Question: I often have the need to implement an object which is capable of switching its behaviour in response to a user command. For example, this could be the case of a class representig device connected to a PC and controlled by the user via a GUI. More generally, the device has to live on its own, with its own operation scheduling.

Since I'd like to "extract" this behaviour from the specific device class in order to enhance code re-use, here I propose a templated finite state machine class using Qt. I also reported an example usage in class A. What do you ( more experienced programmers than me :) think about that? Is it the "correct" way to design such a class? Are there performance issues ?
'''
template < class Base,
typename T,
class ThreadPolicy>
class FSM
{
public:
typedef bool (Base::*my_func)();
struct SState {
SState(){}
SState(const T& id_arg,
const T& next_arg,
const T& error_arg,
const QList<T>& branches_arg,
const my_func& op_arg) :
id(id_arg),
next(next_arg),
error(error_arg),
branches(branches_arg),
op(op_arg)
{}
T id; // state ID
T next; // next state
T error; // in case of error
QList<T> branches; // allowed state switching from current
my_func op; // operation associated with current state
};
typedef QMap<T ,SState> SMap;
bool switchState(const T& ns){
return _checkAllowed(ns);
}
bool addState(const T& id, const SState& s){
return _register(id, s);
}
protected:
void _loop(Base* ptr){
if ((ptr->*m_states[m_state].op)()) {
ThreadPolicy::Lock();
if(m_externalSwitch){
m_externalSwitch = false;
ThreadPolicy::Unlock();
return;
}
m_state = m_states[m_state].next;
ThreadPolicy::Unlock();
} else {
ThreadPolicy::Lock();
if(m_externalSwitch){
m_externalSwitch = false;
ThreadPolicy::Unlock();
return;
}
m_state = m_states[m_state].error;
ThreadPolicy::Unlock();
}
}
bool _checkAllowed(const T& cmd){
if (!m_states[m_state].branches.contains(cmd)) { return false;}
ThreadPolicy::Lock();
m_state = cmd;
m_externalSwitch = true;
ThreadPolicy::Unlock();
return true;
}
bool _register(const SState& s){
if(m_states.find(s.id) != m_states.end()) { return false; } // state with same ID already exist
m_states[s.id] = s; // add the new state to the map
return true;
}
SMap m_states; // map states to Baseclass methods
T m_state; // holds my current state
bool m_externalSwitch; // check if user request a state switch
};
class A :
public QObject,
public FSM< A, QString, MultiThreaded >
{
Q_OBJECT
A(){
// SState startState; myState.branches << "start" << "stop";
_register(SState("start",
"start",
"stop",QStringList(("start","stop")),
&A::_doStart));
_register(SState("stop",
"stop",
"stop",QStringList(("stop","start")),
&A::_doStop));
}
private slots:
void run(){
for(;;){
_loop(this);
QCoreApplication::processEvents();
}
}
private:
bool _doStart(){ return true;}
bool _doStop(){ return true;}
};
'''
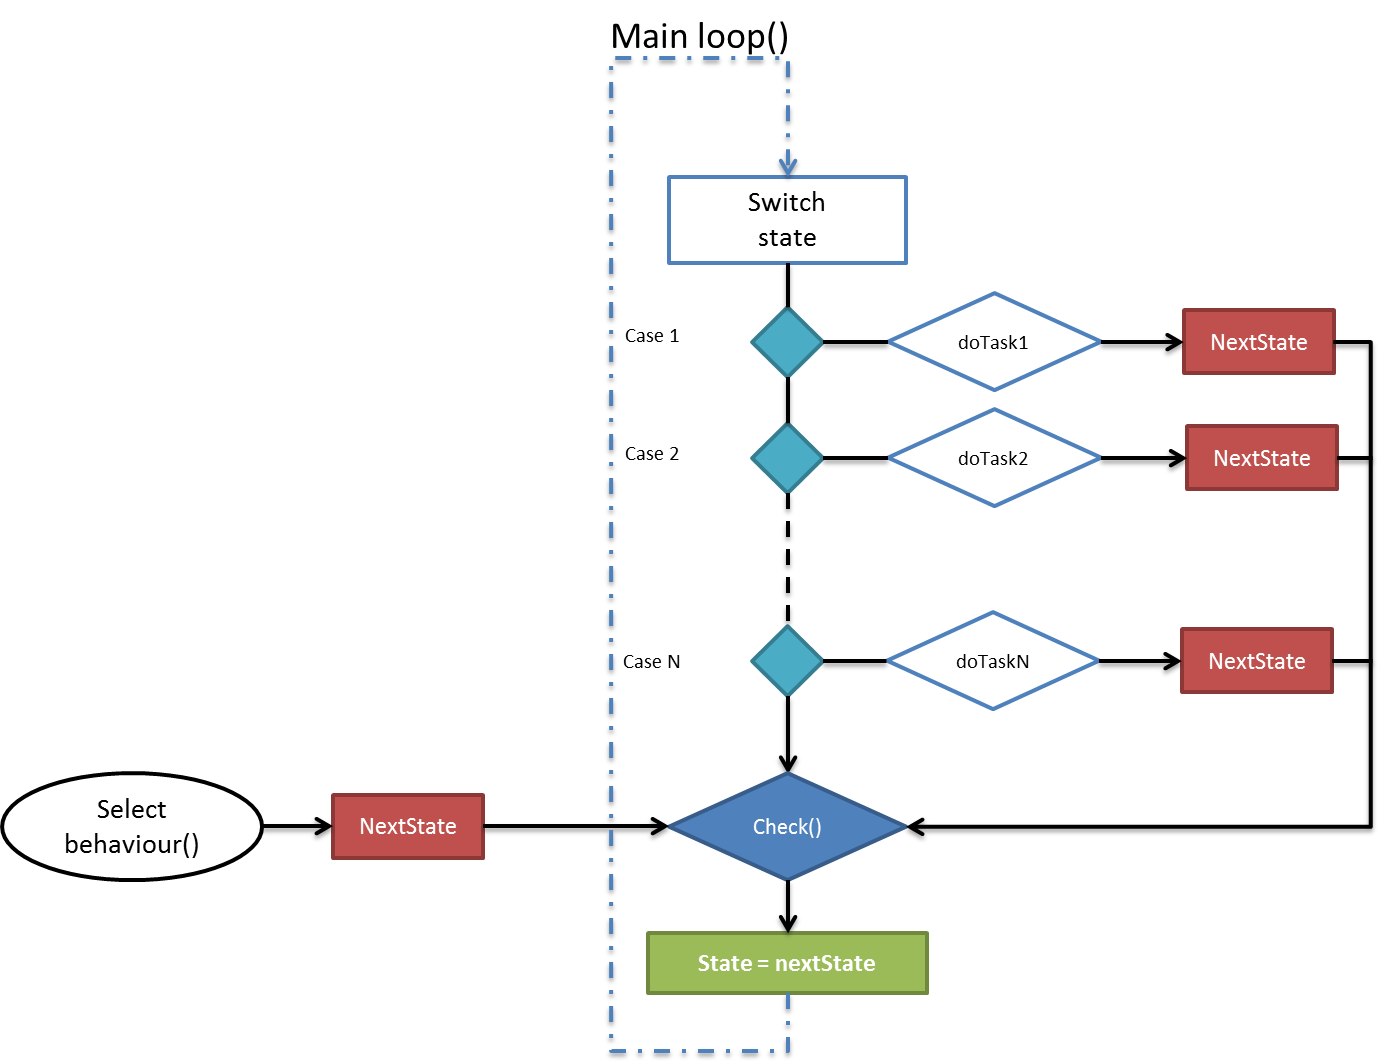
Answer: > A. What do you ( more experienced programmers than me :) think about
that? Is it the "correct" way to design such a class? Are there
performance issues ?
OK! I had a rough look at your design, and it doesn't really feel good to me for a general purpose FSM framework. That's too narrow to be usable in a widened context. Some points of critique:
1. You're depending on Qt :( ; at least you should use C++ STL components for your implementation details.
2. Your states should be (specialized) classes on their own, that implement the behavior directly. The FSM class itself, should be independent (especially not implement) from their behavior.
3. You don't support more complex state diagrams, including sub-state (machines)/composite states, concurrent FSM pathes (fork, junctions), active states (repeated asynchronous do operations), ...
In general I'd recommend to follow the <URL>' might be enough. But to render events as method entries of the FSM, and delegate these to the current state class instance, makes the whole construct much more flexible. Think about optional parameters coming along with a particular event, and you'll need to extend your state machine design for these.
In general your approach to use a <URL> would work well also.
About performance issues, don't think you will hit ones with your current environment, but that completely depends where and in which context you want to deploy.
I want to recommend you having a look at my State Machine Class Template framework <URL>, which provides various C++ template based aspects of UML 2.0 compliant state machines, following the already mentioned GoF State Pattern.